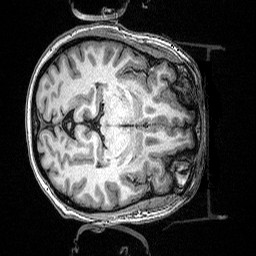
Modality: T1w
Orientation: axial
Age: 38
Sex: female
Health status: healthy
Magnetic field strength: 3 T
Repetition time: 2.53 s
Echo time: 0.00331 s